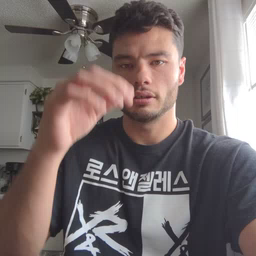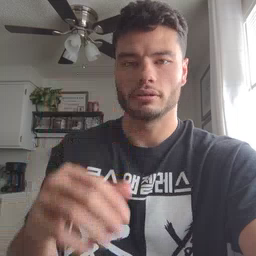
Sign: bird